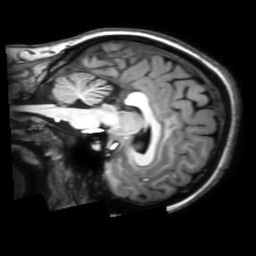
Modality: T1w
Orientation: sagittal
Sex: female
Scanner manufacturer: philips
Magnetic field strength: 3 T
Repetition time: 0.0123 s
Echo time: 0.003475 s